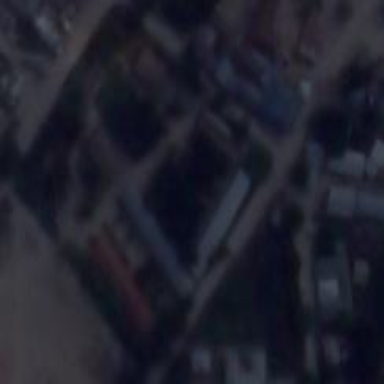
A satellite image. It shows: School.